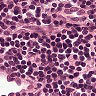
Metastatic tissue present: no